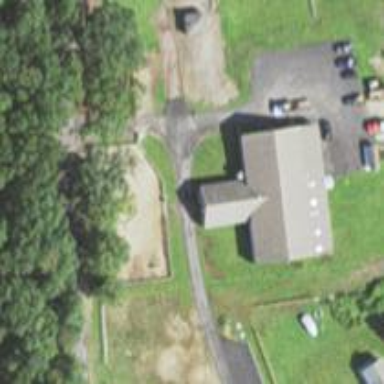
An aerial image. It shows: Driveway leading to service road.